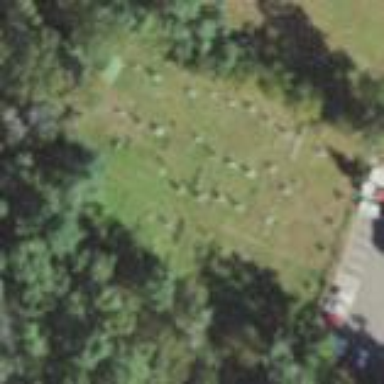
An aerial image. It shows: Cemetery area categorized as cemetery.